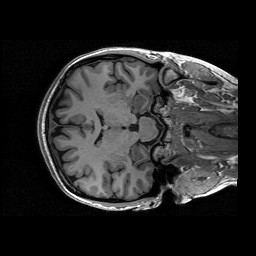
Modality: T1w
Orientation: axial